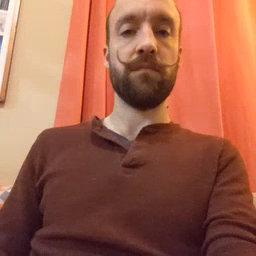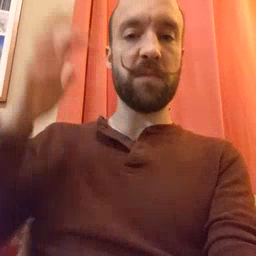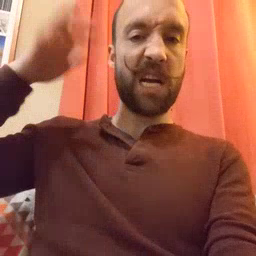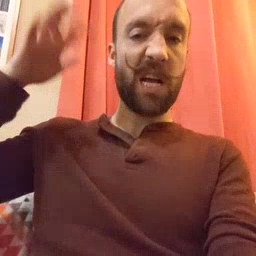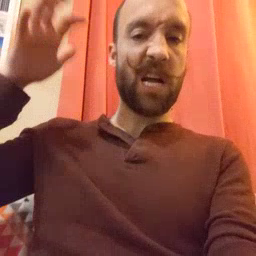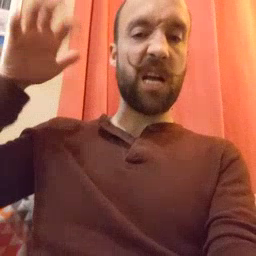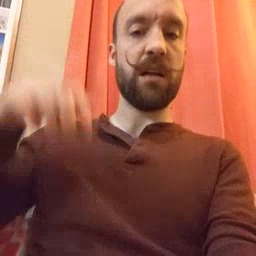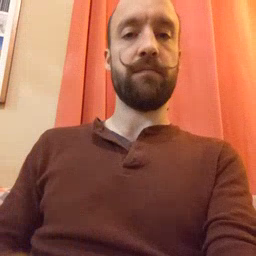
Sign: rain